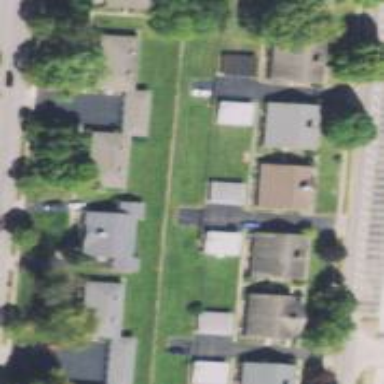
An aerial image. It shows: Residential driveway used as service road.